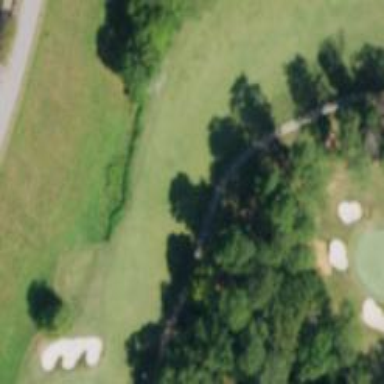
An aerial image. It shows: Grassy area designated as golf fairway.